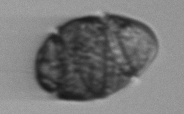
Label: Margalefidinium